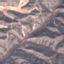
Label: HerbaceousVegetation